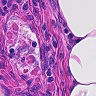
Metastatic tissue present: no